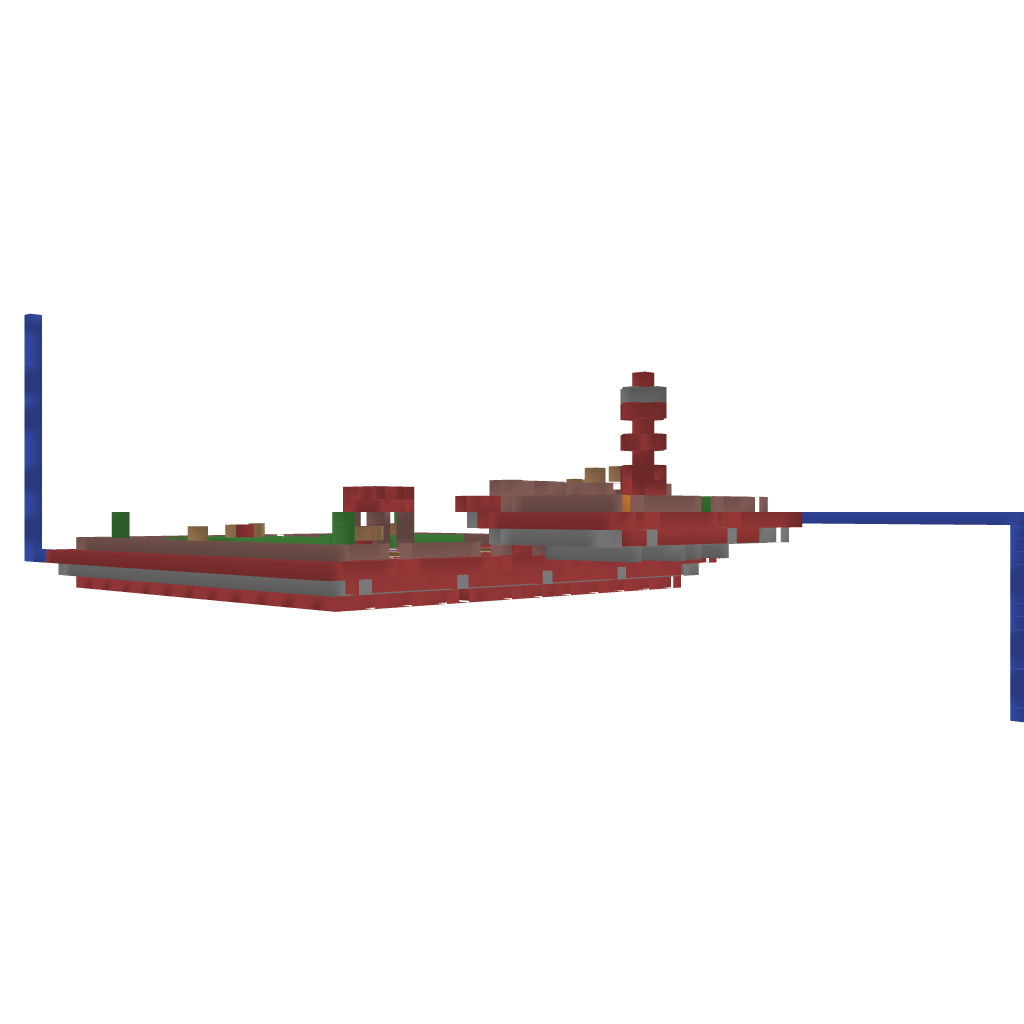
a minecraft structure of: Duckfarm bad low quality